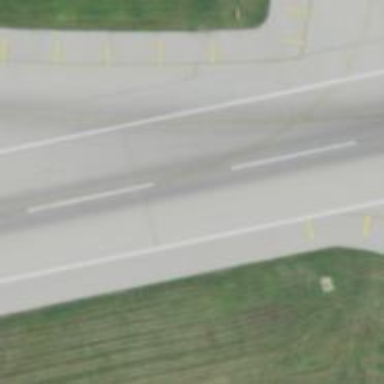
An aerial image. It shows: View of runway in airport.